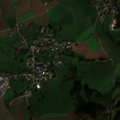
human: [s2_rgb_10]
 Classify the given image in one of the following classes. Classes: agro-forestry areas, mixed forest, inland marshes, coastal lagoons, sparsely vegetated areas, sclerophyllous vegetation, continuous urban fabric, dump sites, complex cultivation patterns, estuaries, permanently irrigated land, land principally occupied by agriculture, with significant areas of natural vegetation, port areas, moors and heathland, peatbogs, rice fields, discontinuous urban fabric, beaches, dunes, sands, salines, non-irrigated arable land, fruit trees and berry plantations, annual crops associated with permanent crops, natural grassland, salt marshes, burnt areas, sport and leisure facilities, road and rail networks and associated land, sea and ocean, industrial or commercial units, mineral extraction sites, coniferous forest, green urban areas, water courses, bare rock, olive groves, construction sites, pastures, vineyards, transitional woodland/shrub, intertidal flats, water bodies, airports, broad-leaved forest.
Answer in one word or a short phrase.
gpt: discontinuous urban fabric, non-irrigated arable land, complex cultivation patterns, broad-leaved forest